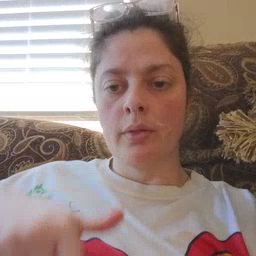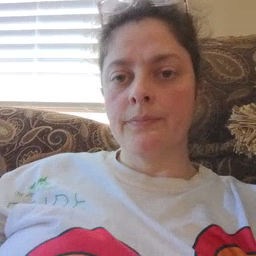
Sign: girl